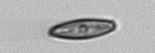
Label: pennate